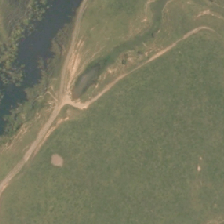
Land cover: low_producing_grassland